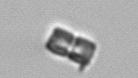
Label: Bacillariophyceae_morphotype1